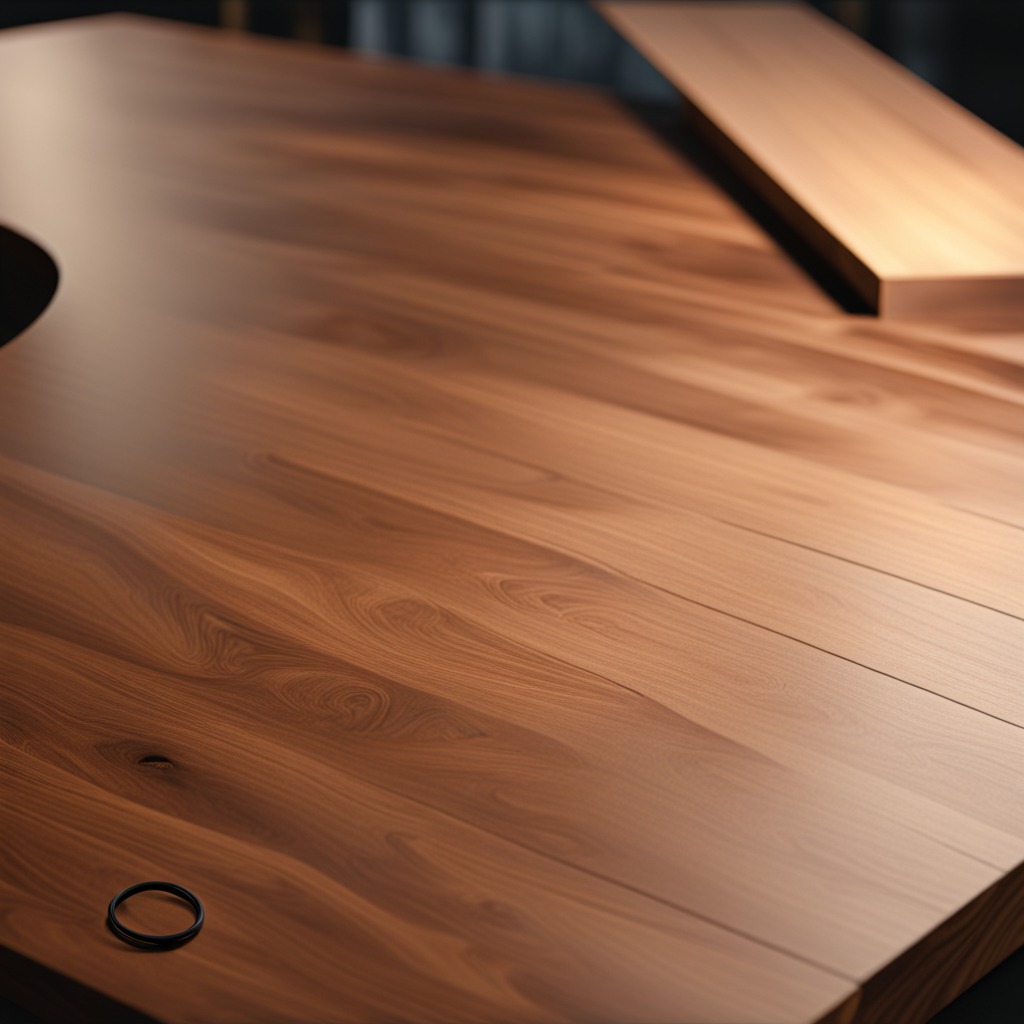
A rubber O-ring is lying on the wooden table.